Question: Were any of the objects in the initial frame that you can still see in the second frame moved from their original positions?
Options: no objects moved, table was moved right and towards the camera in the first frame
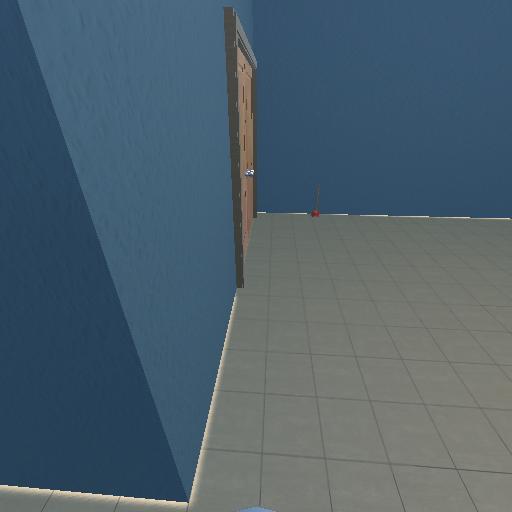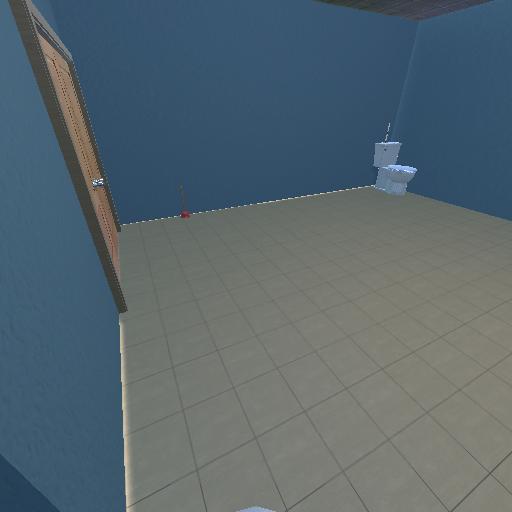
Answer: no objects moved